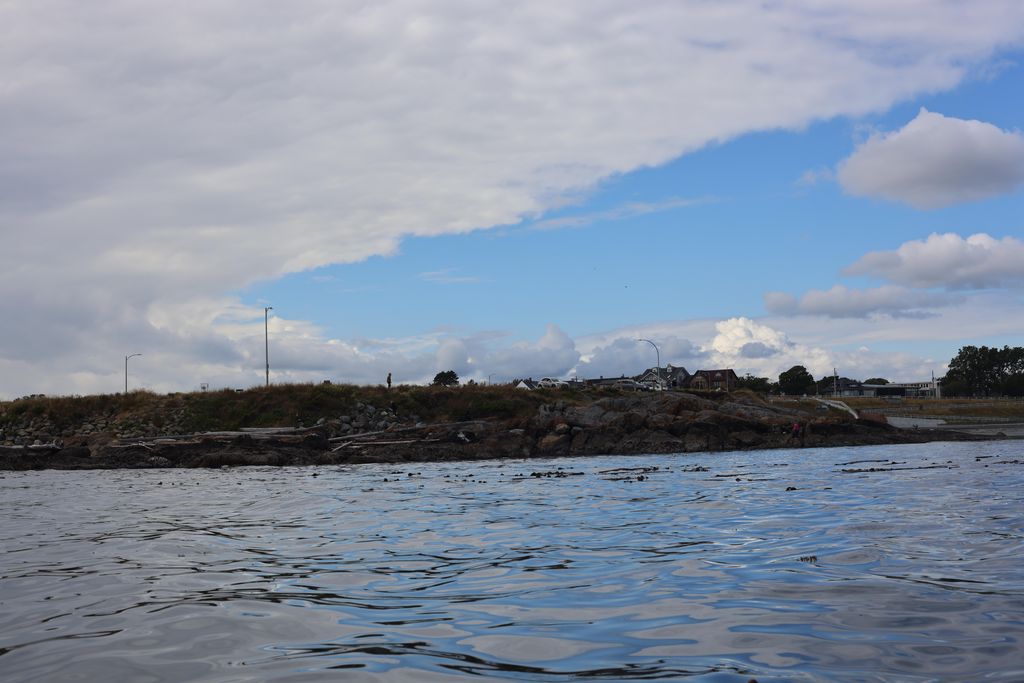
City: victoria